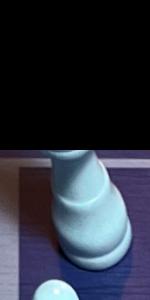
Label: King_White